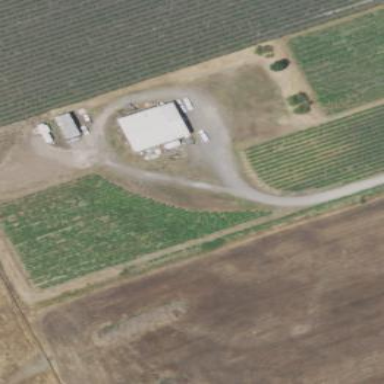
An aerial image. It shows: Vineyard where grapes are grown.